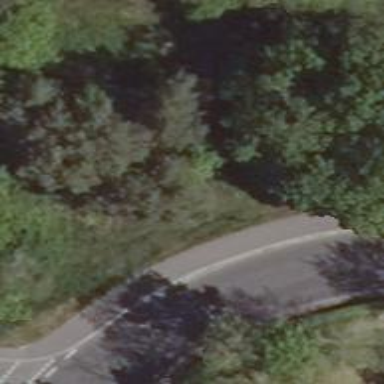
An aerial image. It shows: Asphalt sidewalk path.